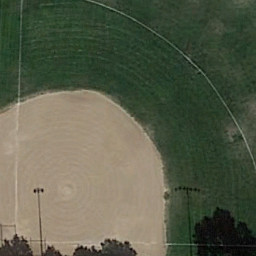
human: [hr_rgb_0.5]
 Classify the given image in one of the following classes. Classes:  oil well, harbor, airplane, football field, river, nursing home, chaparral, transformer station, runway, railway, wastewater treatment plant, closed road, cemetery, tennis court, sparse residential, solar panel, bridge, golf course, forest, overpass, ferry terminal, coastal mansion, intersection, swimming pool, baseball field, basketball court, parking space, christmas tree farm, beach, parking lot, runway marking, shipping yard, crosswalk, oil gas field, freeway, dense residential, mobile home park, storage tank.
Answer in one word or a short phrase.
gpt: baseball field